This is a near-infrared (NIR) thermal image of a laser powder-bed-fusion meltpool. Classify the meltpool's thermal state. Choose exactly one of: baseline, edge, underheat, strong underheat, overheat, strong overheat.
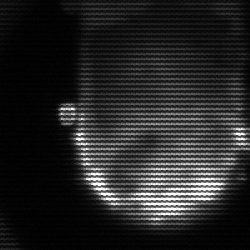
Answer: baseline